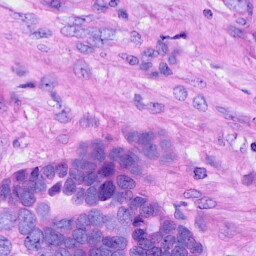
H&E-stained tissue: Ovarian